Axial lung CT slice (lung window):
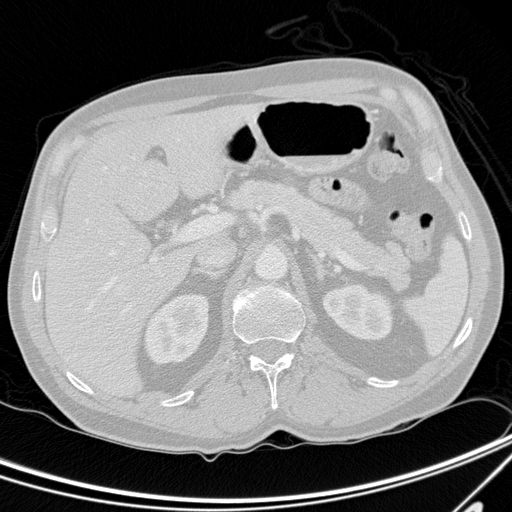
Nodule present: no